Question: This might be more a geometry related question, but I'm trying to constrain a controller within an area of a circle. I know I have to touch the Math.sin() and Math.cos() methods, but my attemps so far have been fruitless so far.

Here is the jsfiddle:
So far I've been able to constrain it to an invisible square. <URL>
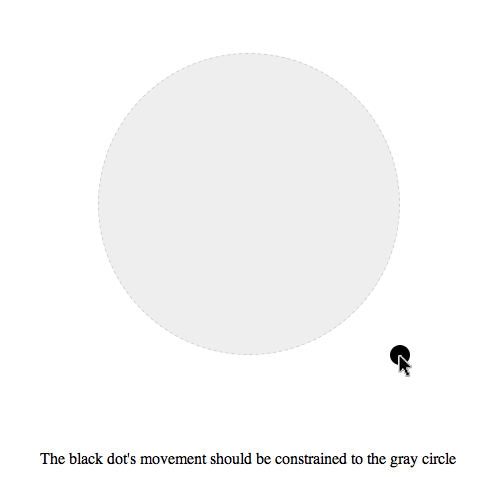
Answer: So I finally was able to complete this with a bit of everyone's help.
'''
var pointerEl = document.getElementById("pointer");
var canvasEl = document.getElementById("canvas");
var canvas = {
width: canvasEl.offsetWidth,
height: canvasEl.offsetHeight,
top: canvasEl.offsetTop,
left: canvasEl.offsetLeft
};
canvas.center = [canvas.left + canvas.width / 2, canvas.top + canvas.height / 2];
canvas.radius = canvas.width / 2;
window.onmousemove = function(e) {
var result = limit(e.x, e.y);
pointer.style.left = result.x + "px";
pointer.style.top = result.y + "px";
}
function limit(x, y) {
var dist = distance([x, y], canvas.center);
if (dist <= canvas.radius) {
return {x: x, y: y};
}
else {
x = x - canvas.center[0];
y = y - canvas.center[1];
var radians = Math.atan2(y, x)
return {
x: Math.cos(radians) * canvas.radius + canvas.center[0],
y: Math.sin(radians) * canvas.radius + canvas.center[1]
}
}
}
function distance(dot1, dot2) {
var x1 = dot1[0],
y1 = dot1[1],
x2 = dot2[0],
y2 = dot2[1];
return Math.sqrt(Math.pow(x1 - x2, 2) + Math.pow(y1 - y2, 2));
}
'''
You can see the result here:
<URL>